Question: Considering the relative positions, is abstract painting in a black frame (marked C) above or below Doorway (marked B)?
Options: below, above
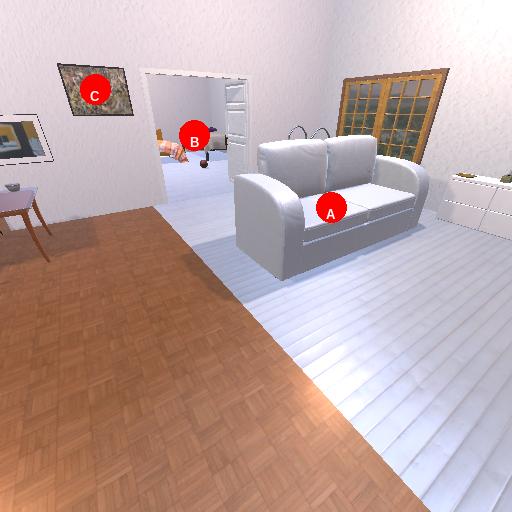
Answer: below